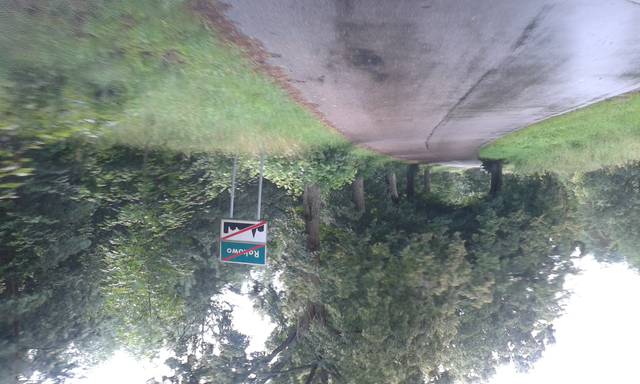
Region: Germany
Coordinates: 53.608, 16.361